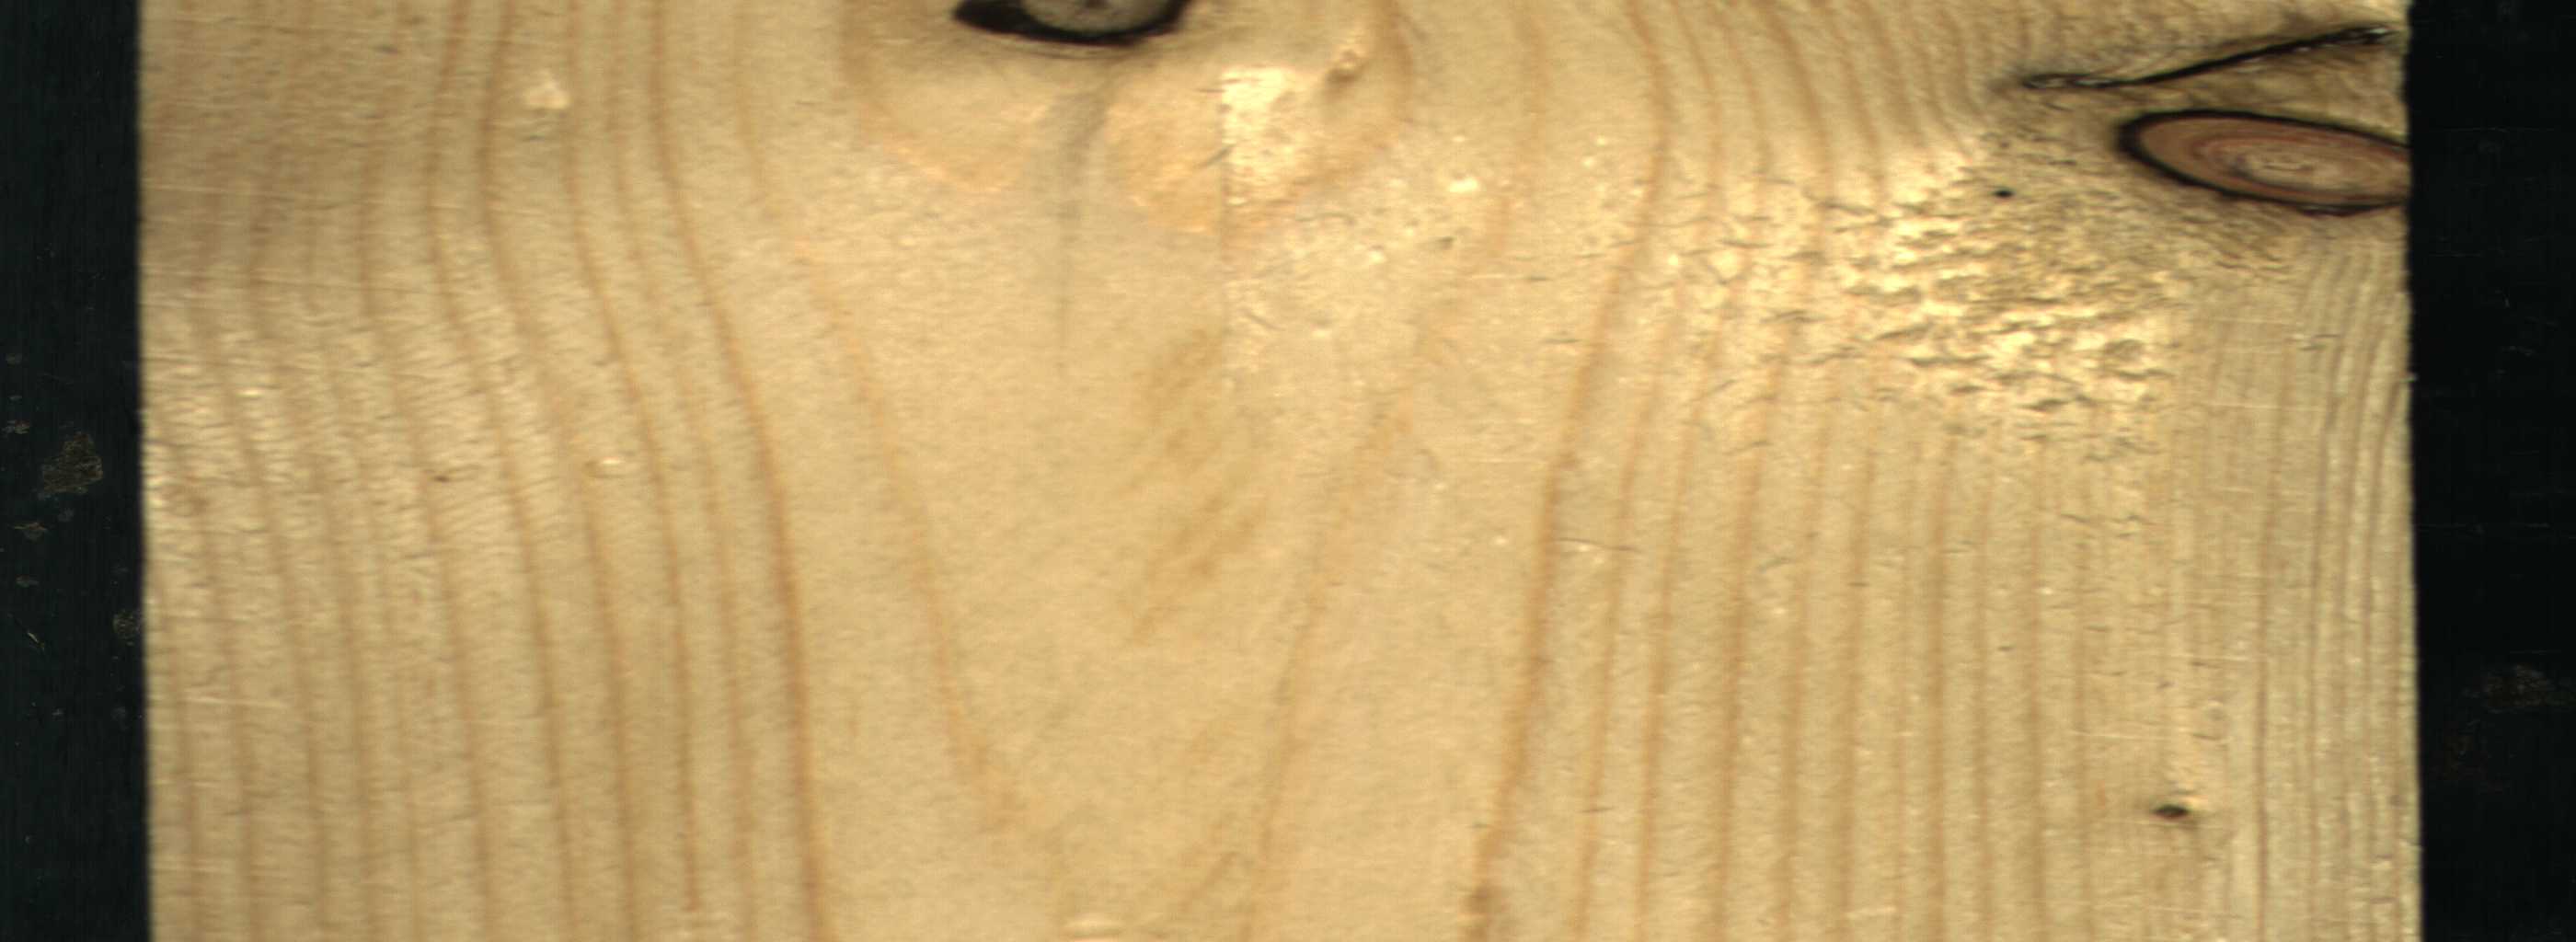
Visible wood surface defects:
Dead_Knot
Dead_Knot
Dead_Knot
Dead_Knot